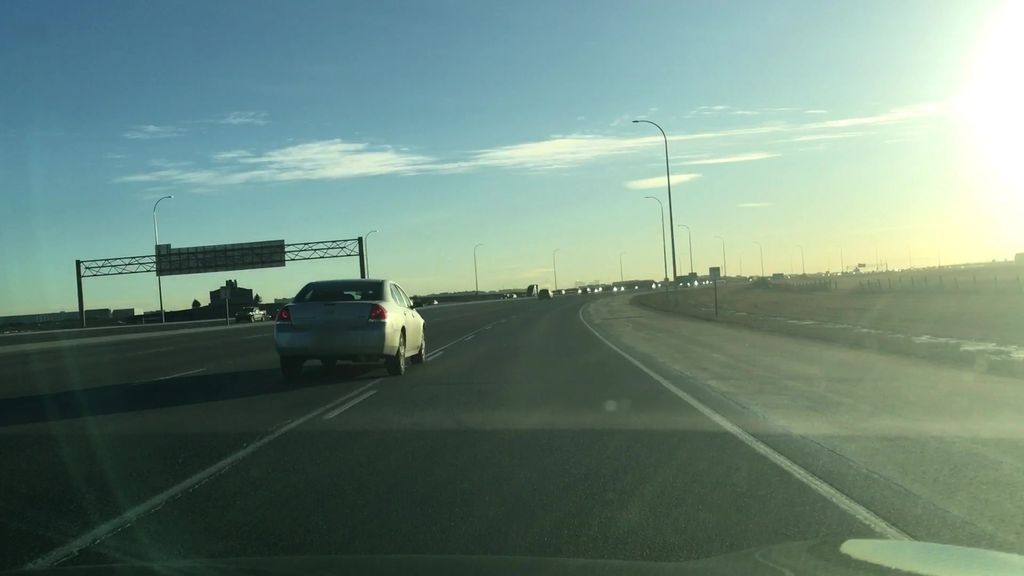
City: calgary